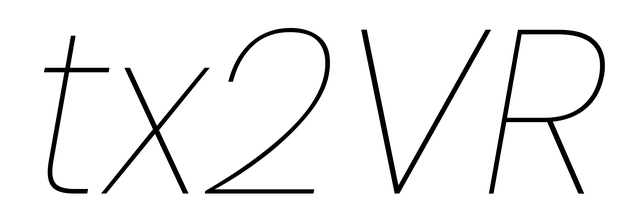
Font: Poppins-ThinItalic